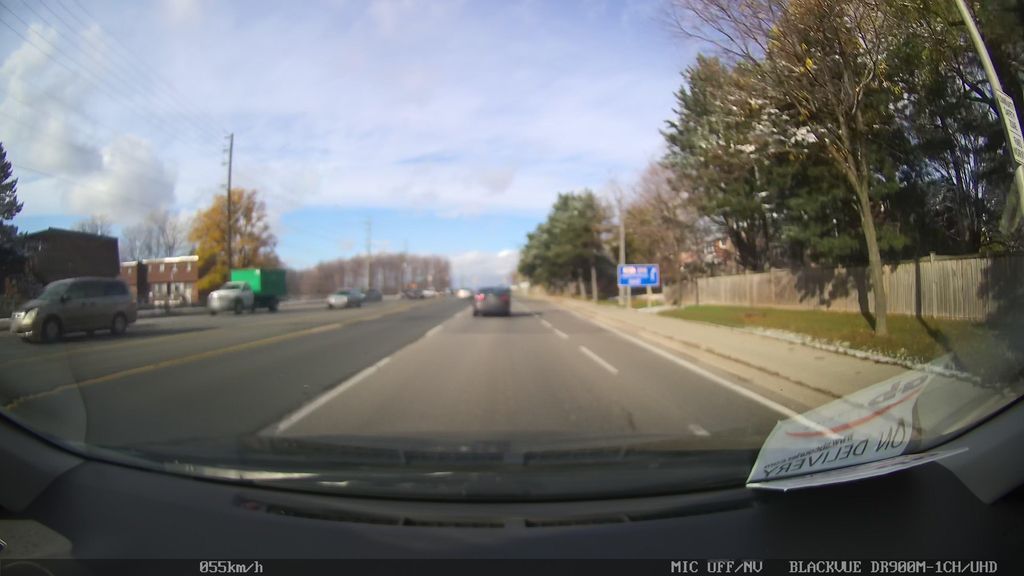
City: toronto